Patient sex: M
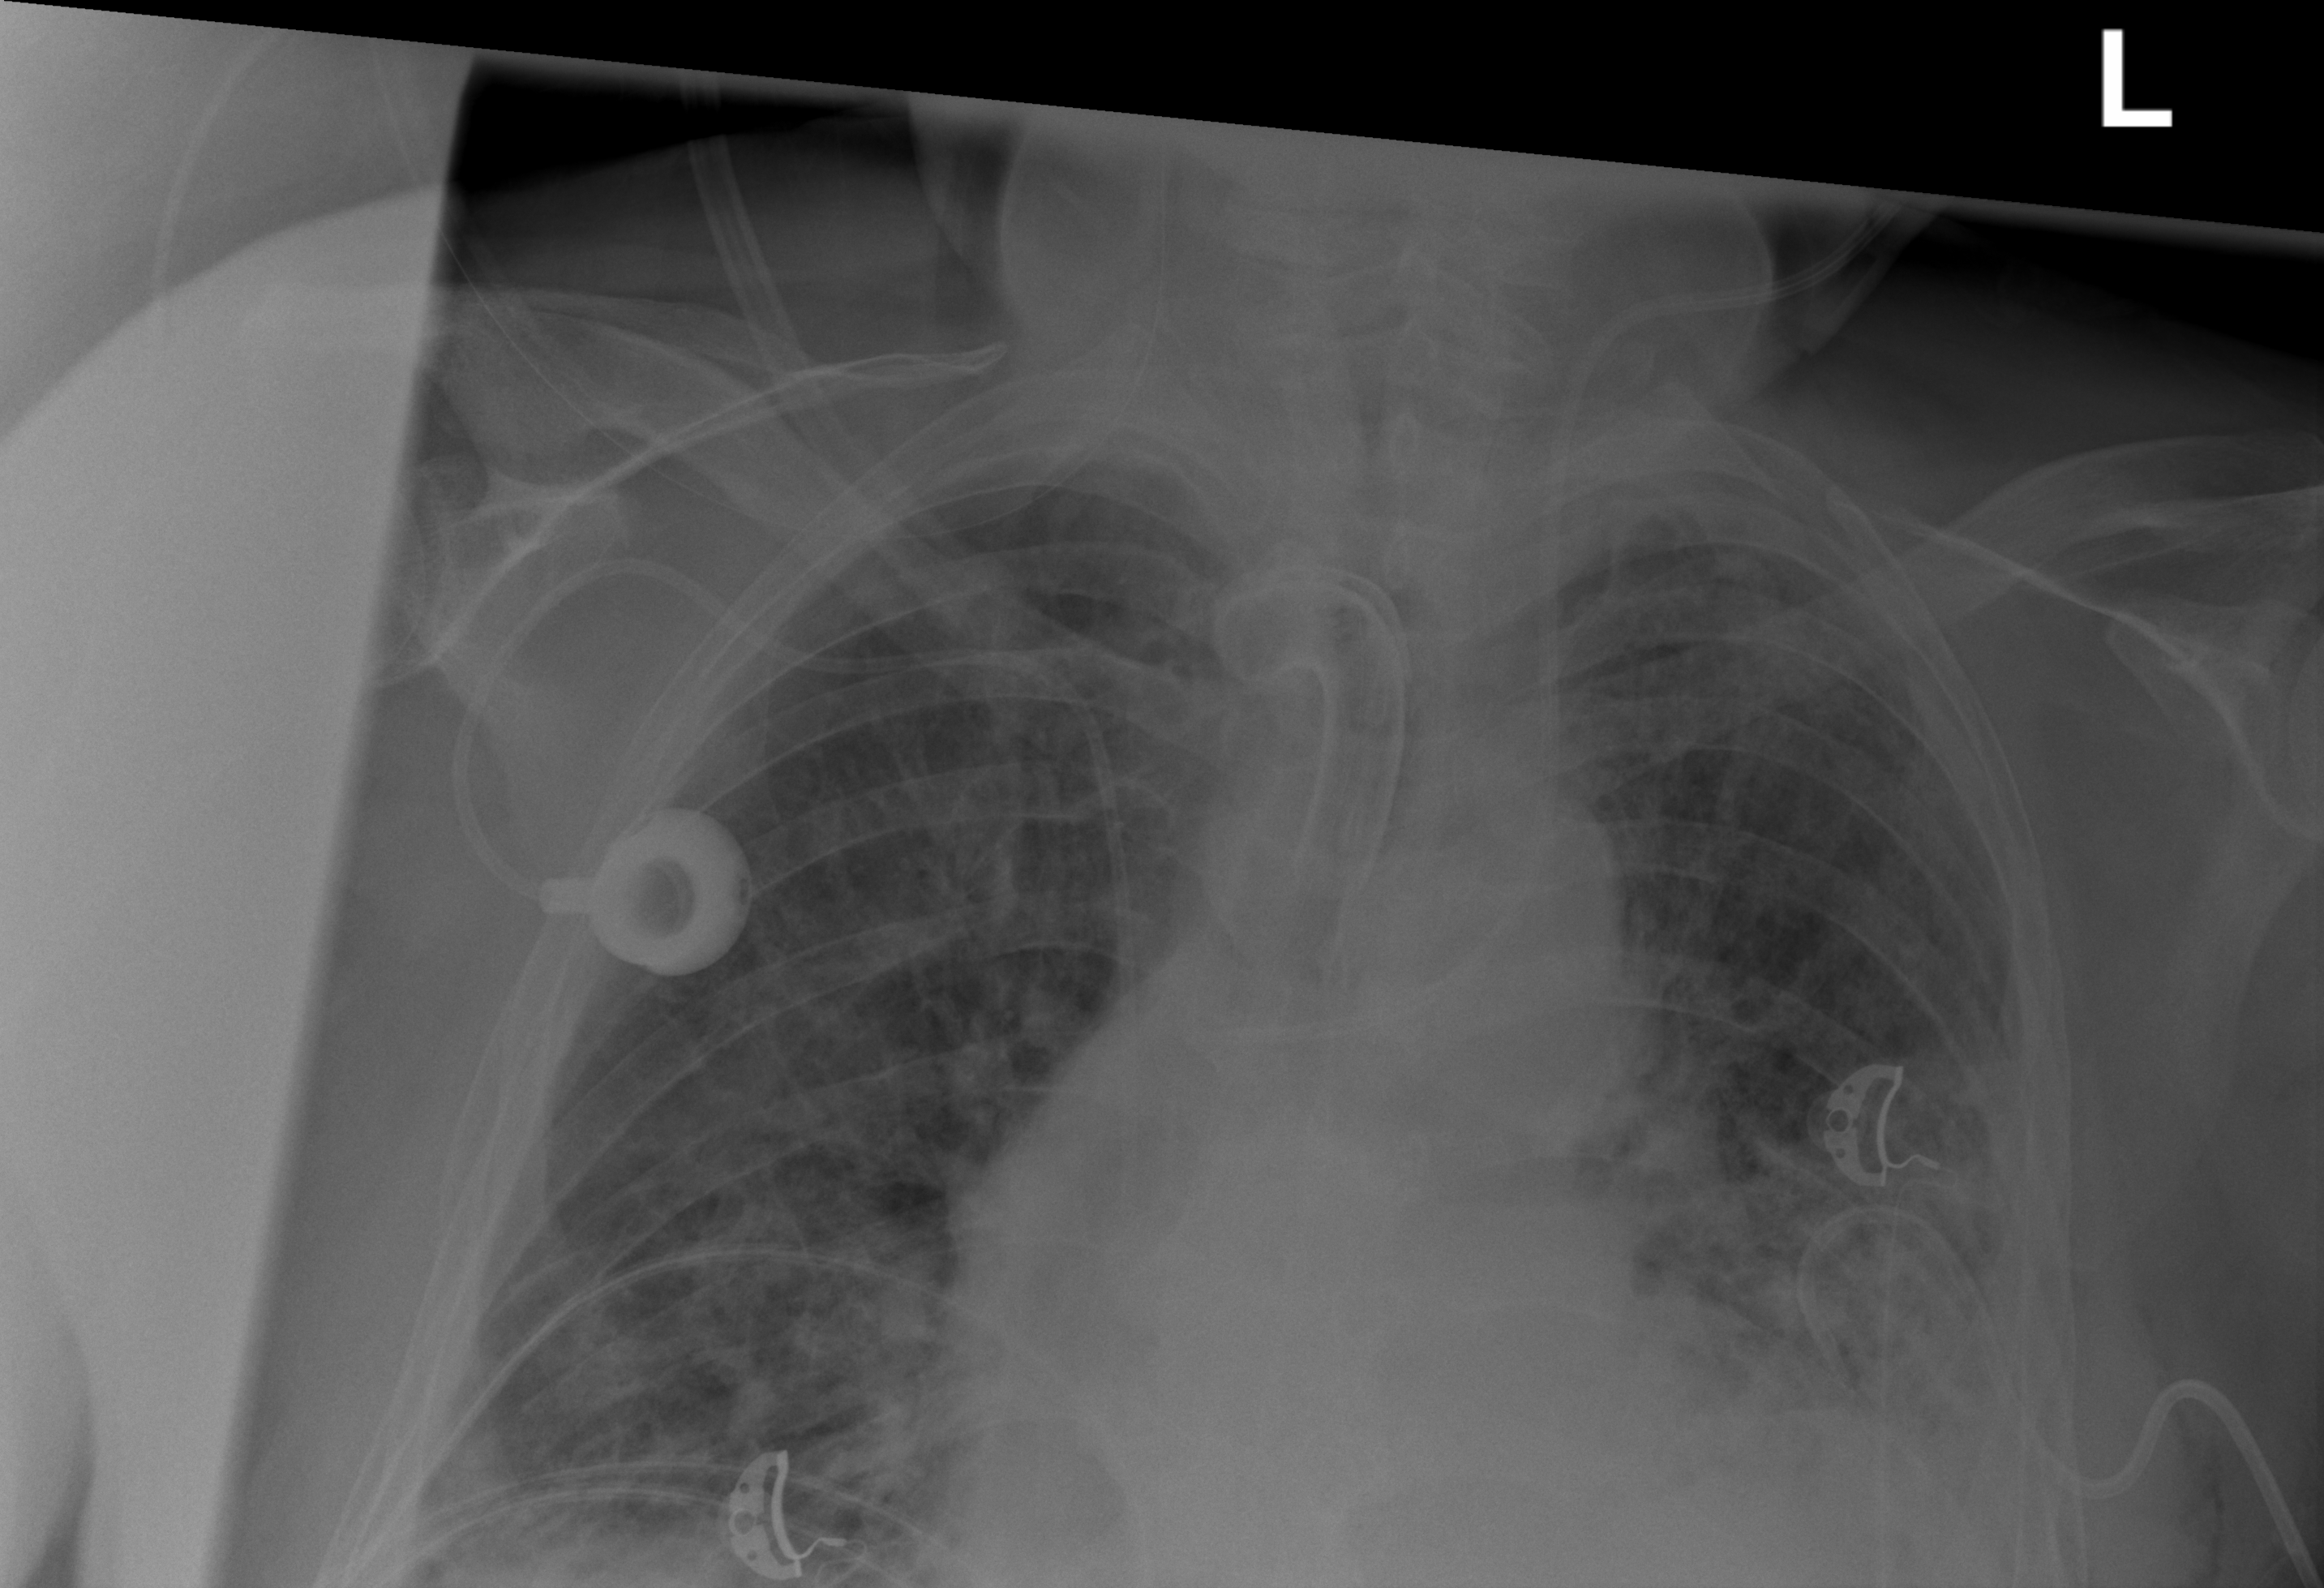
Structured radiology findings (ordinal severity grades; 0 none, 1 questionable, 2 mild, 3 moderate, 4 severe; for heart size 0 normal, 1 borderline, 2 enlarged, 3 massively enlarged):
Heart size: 2
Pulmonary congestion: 2
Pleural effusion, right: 2
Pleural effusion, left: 3
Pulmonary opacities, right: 2
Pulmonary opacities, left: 3
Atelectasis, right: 2
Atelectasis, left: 3